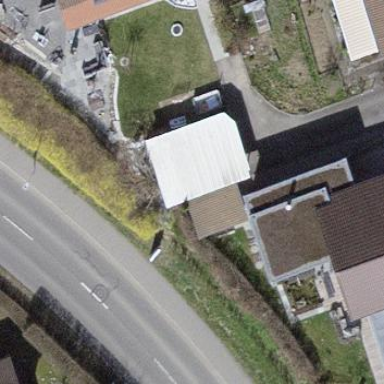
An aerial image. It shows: View of roof of building.